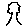
Label: tree